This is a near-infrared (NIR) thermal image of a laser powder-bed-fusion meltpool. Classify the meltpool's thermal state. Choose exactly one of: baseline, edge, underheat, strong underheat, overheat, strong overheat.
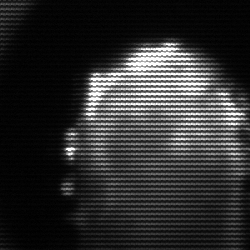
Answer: baseline